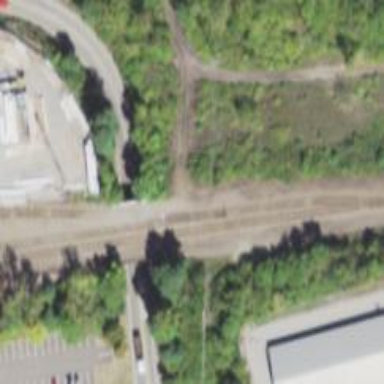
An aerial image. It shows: Railway bridge over siding rail track.